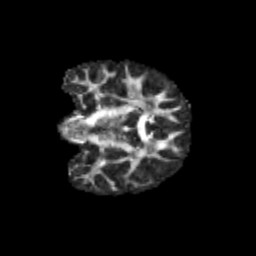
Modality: FA
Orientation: coronal
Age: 11
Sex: male
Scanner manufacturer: siemens
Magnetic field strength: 3 T
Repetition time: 3.8 s
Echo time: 0.07 s